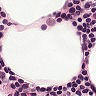
Metastatic tissue present: no